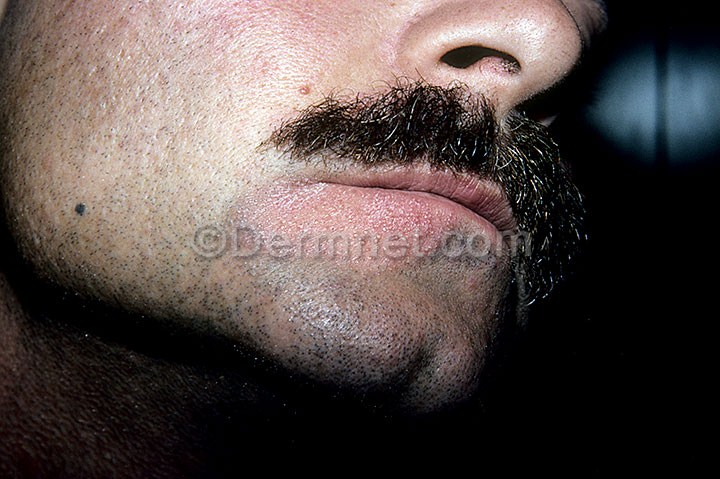
Disease: Actinic Keratosis Basal Cell Carcinoma and other Malignant Lesions